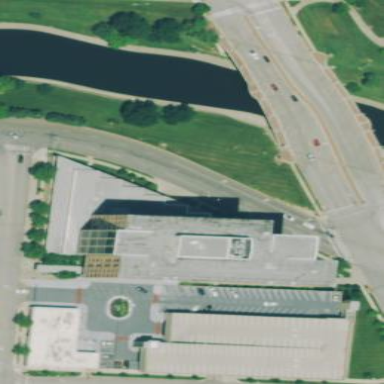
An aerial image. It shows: Library building.